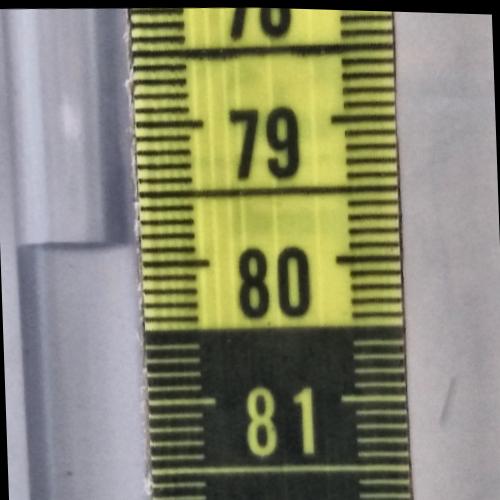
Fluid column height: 79.8 cm